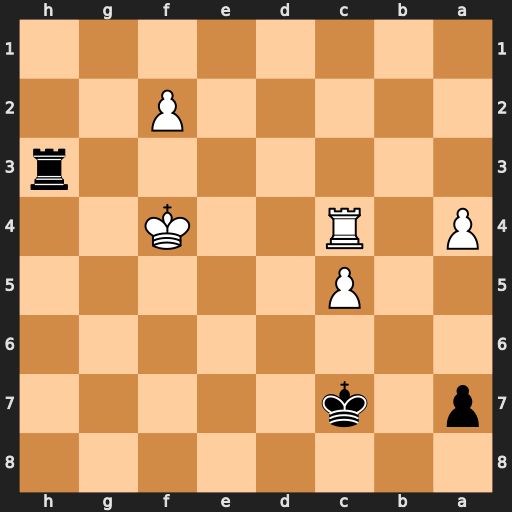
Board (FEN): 8/p1k5/8/2P5/P1R2K2/7r/5P2/8
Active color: b
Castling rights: -
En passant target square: -
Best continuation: Rh4+ Ke5 Rxc4